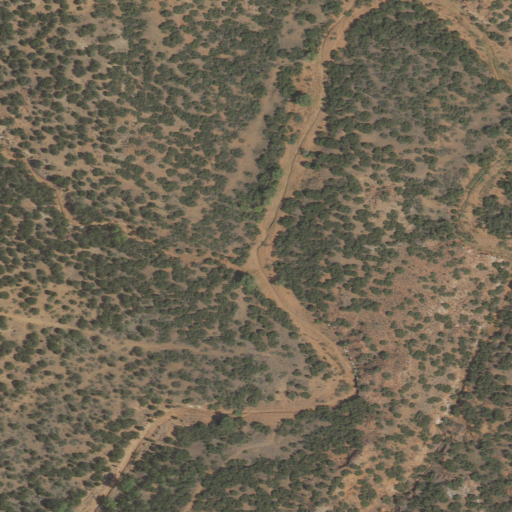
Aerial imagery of valley in Texas named Long Draw containing shrub and deciduous forest